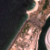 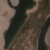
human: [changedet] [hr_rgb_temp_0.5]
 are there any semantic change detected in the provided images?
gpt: A big artificial island made of dredged sand and rock was built in the sea.